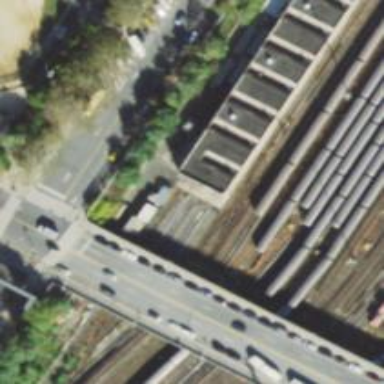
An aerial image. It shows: Railway crossing.